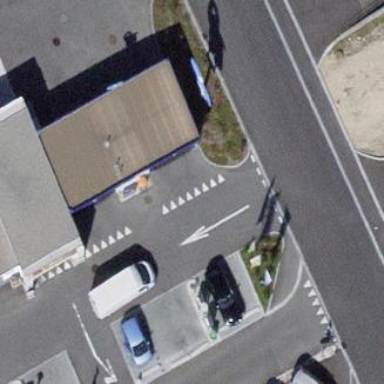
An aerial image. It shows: Building housing car wash facility.